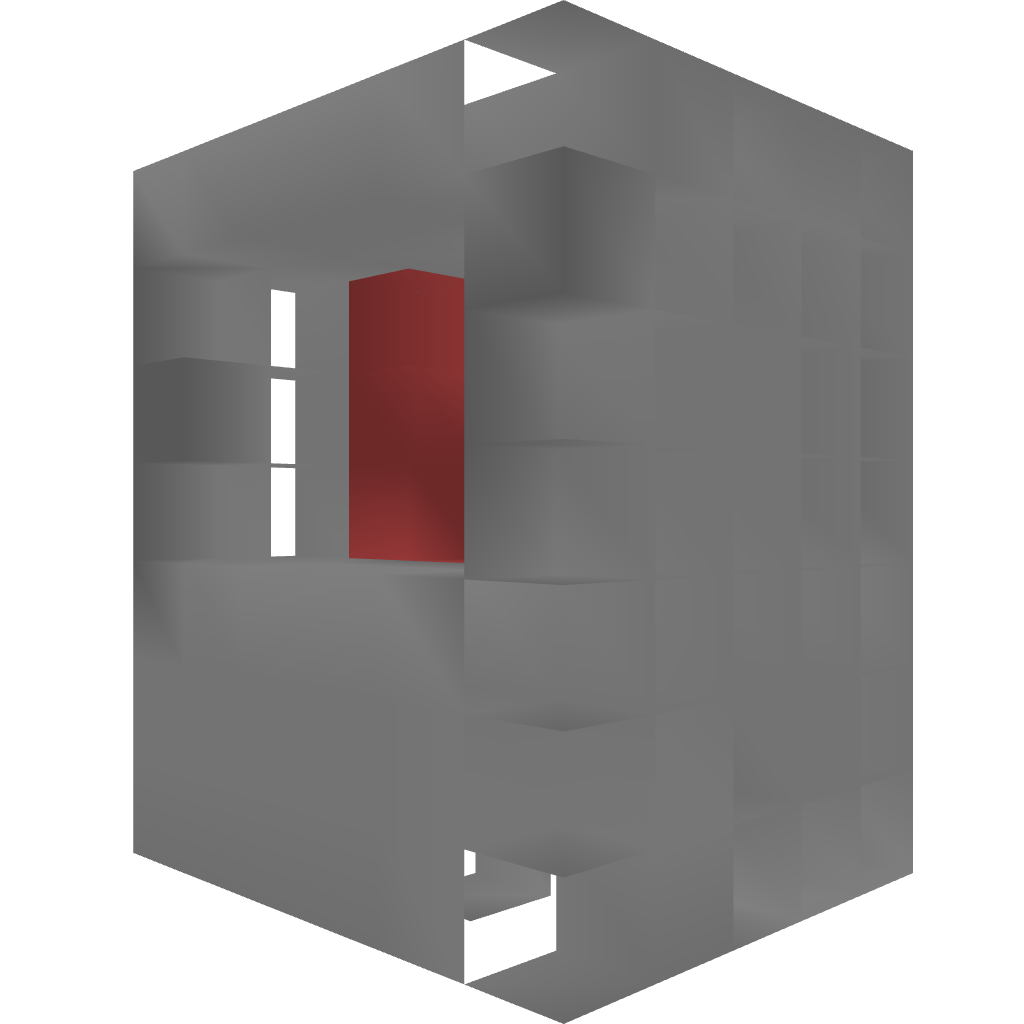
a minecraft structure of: Lavawalk 1 bad low quality